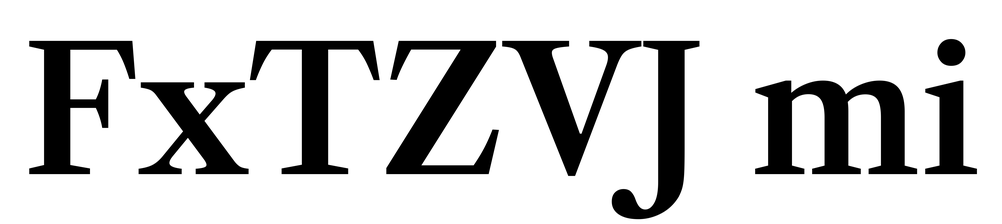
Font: LibreCaslonText_SemiBold